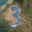
Label: 3